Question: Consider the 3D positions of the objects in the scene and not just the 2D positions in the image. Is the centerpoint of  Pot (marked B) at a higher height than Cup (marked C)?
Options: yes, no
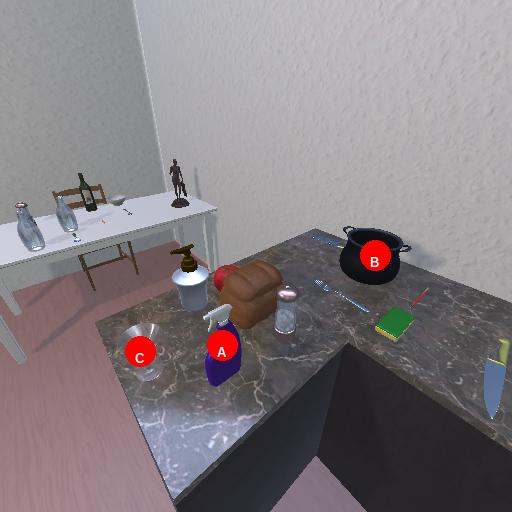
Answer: yes